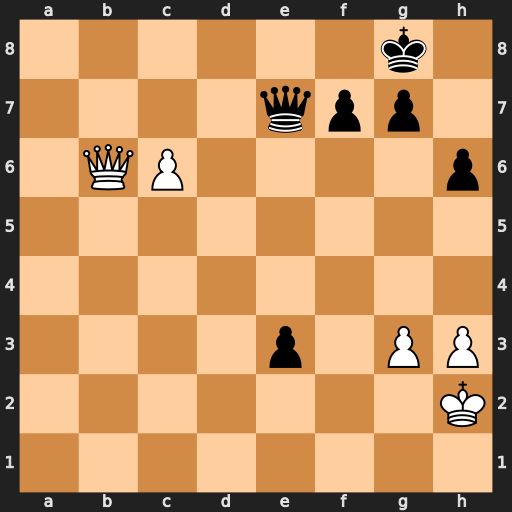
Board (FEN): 6k1/4qpp1/1QP4p/8/8/4p1PP/7K/8
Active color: w
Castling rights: -
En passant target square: -
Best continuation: c7 Qd7 Qb7